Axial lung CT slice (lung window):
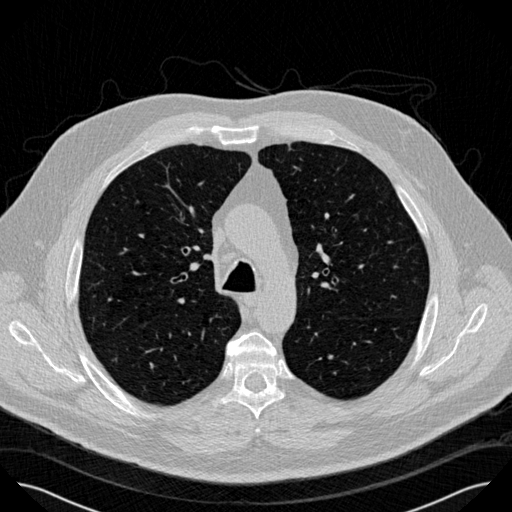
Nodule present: no